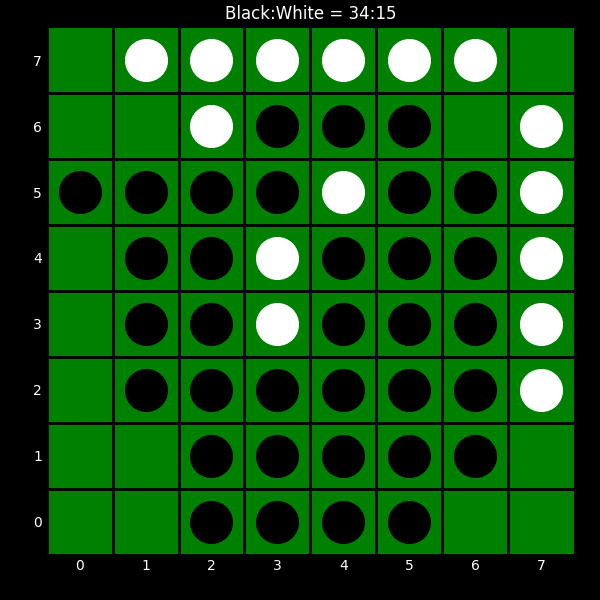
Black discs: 34
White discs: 15